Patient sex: F
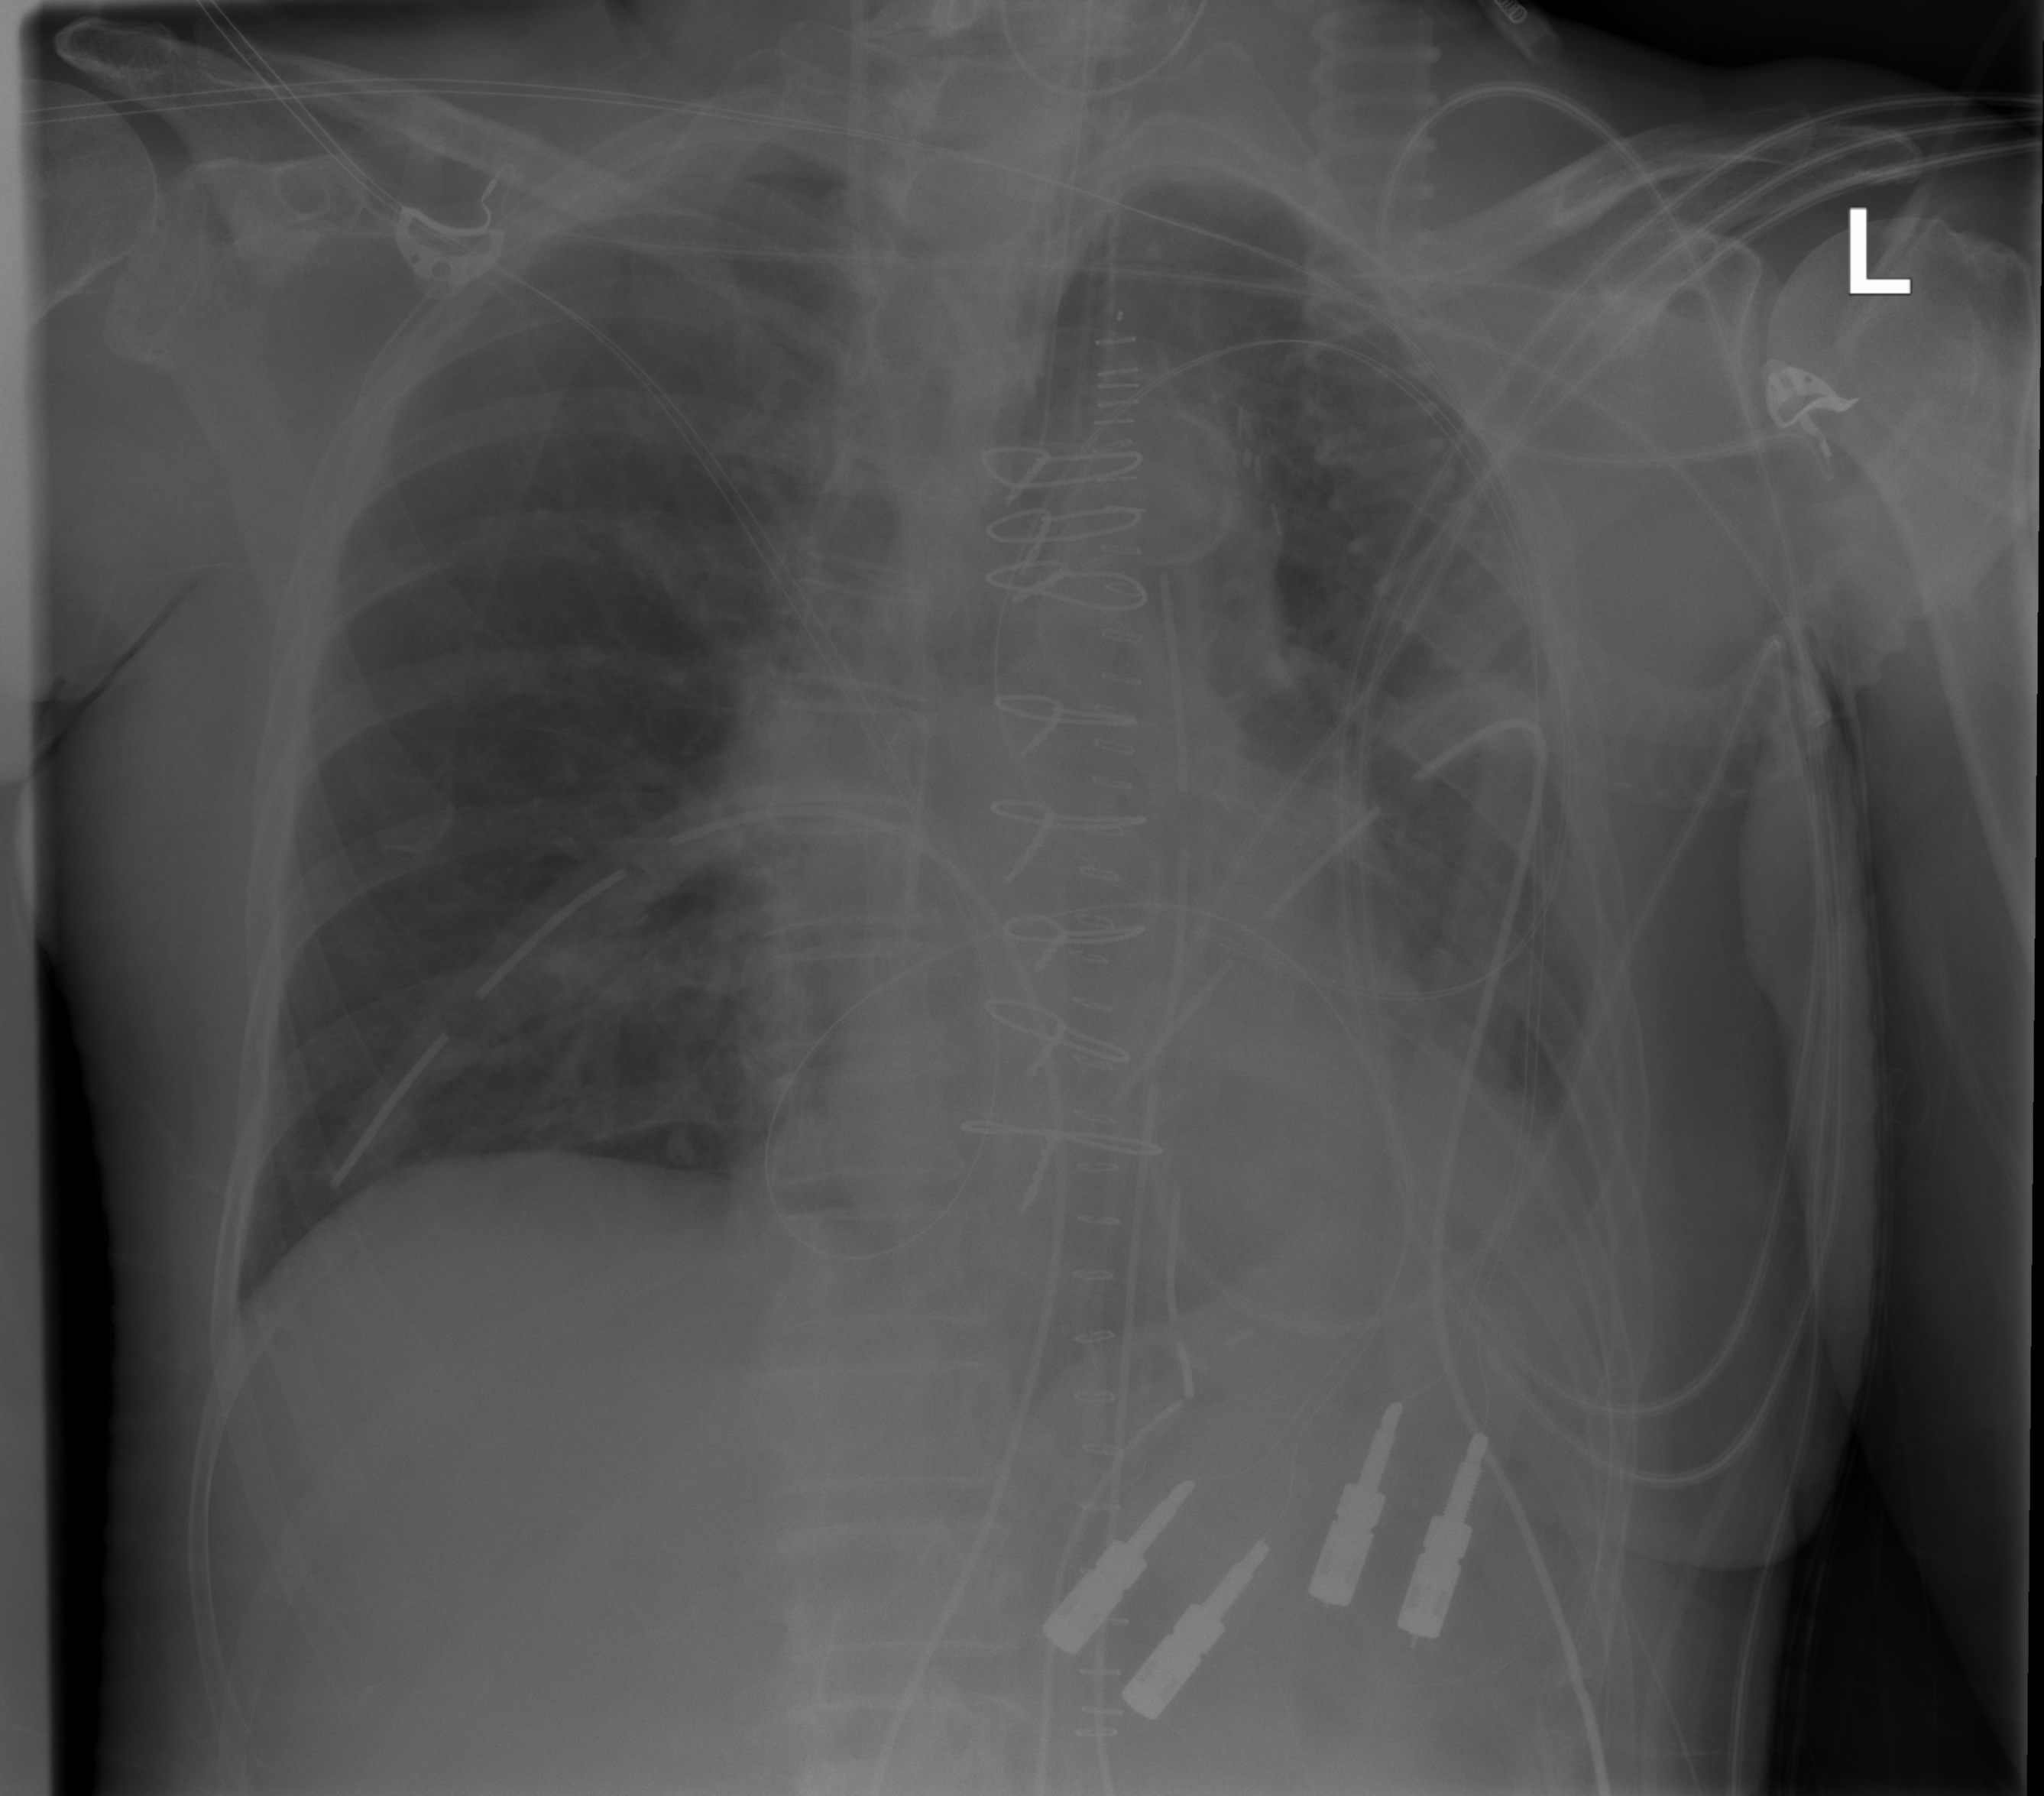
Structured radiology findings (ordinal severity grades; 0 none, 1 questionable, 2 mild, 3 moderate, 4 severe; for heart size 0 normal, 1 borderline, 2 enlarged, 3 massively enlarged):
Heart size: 2
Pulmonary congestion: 0
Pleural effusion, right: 0
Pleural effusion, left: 2
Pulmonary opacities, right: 0
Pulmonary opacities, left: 0
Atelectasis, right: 0
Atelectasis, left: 2